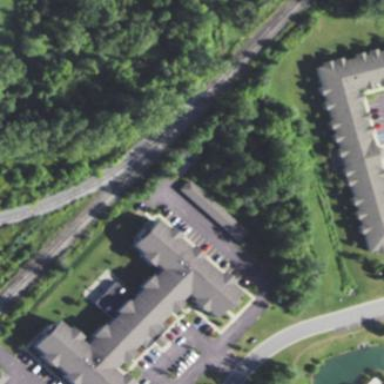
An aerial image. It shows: Building.